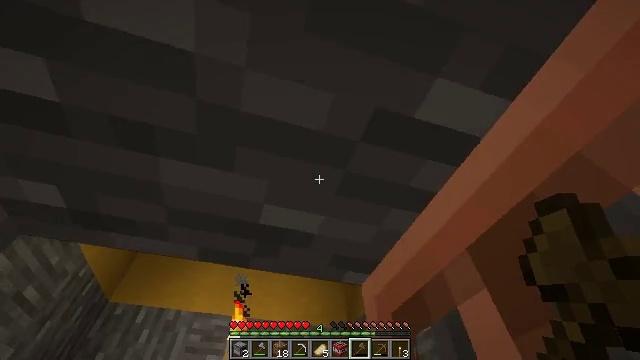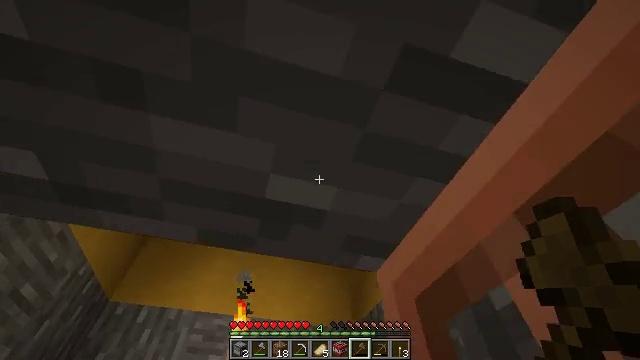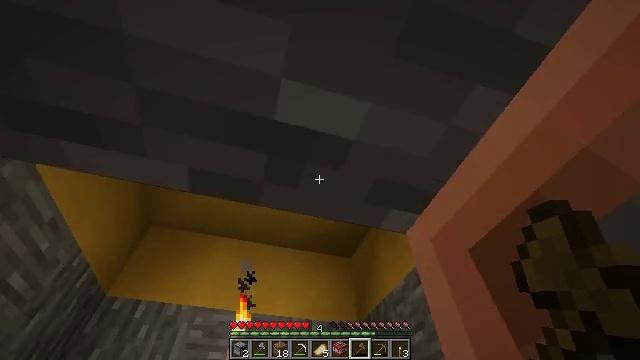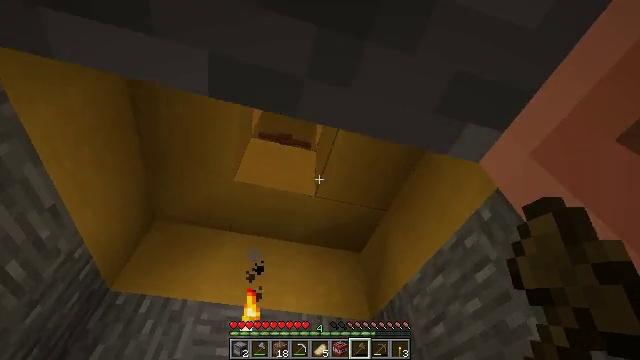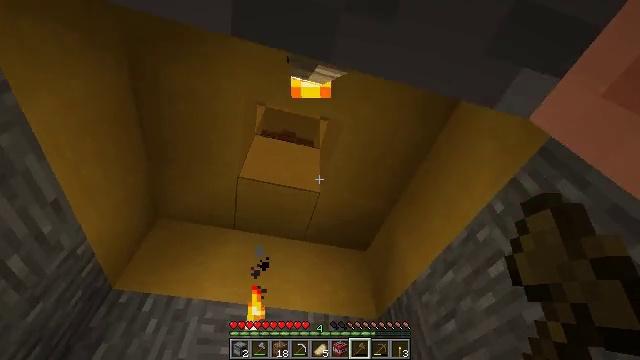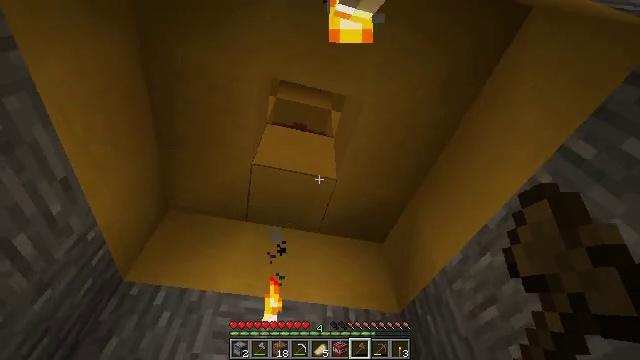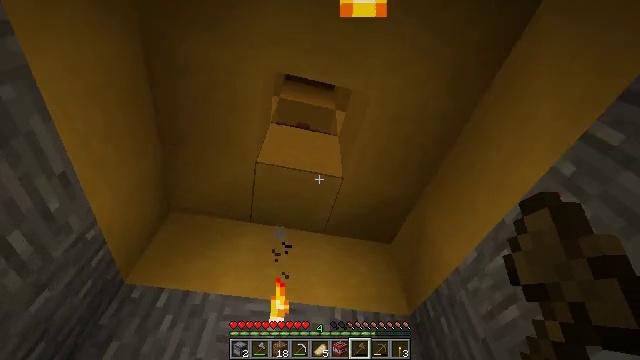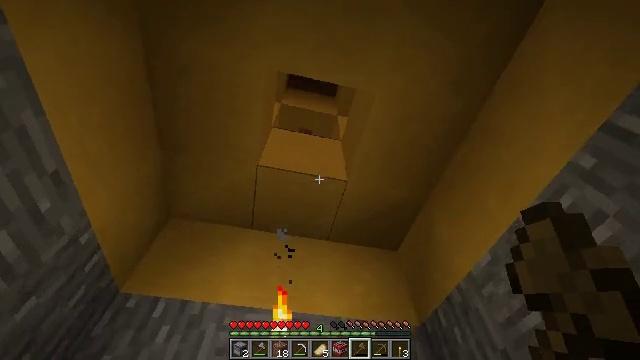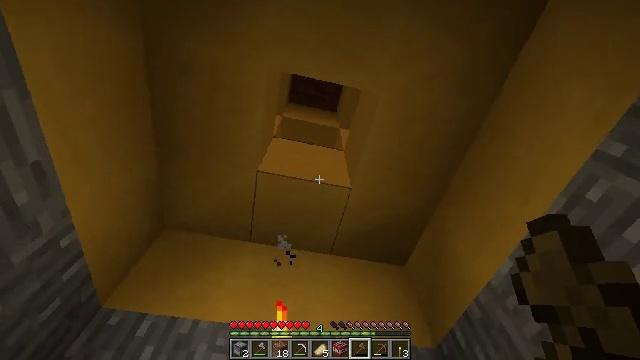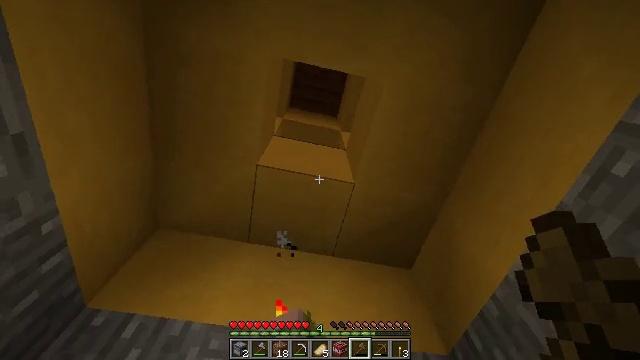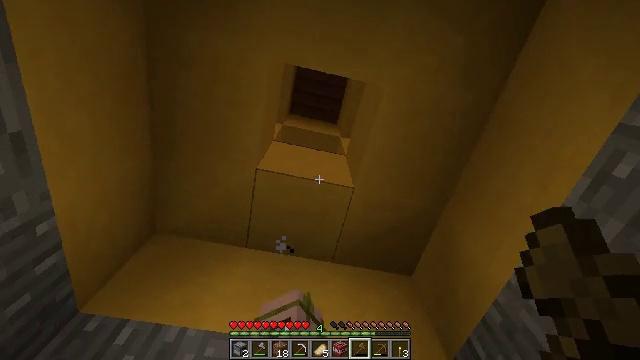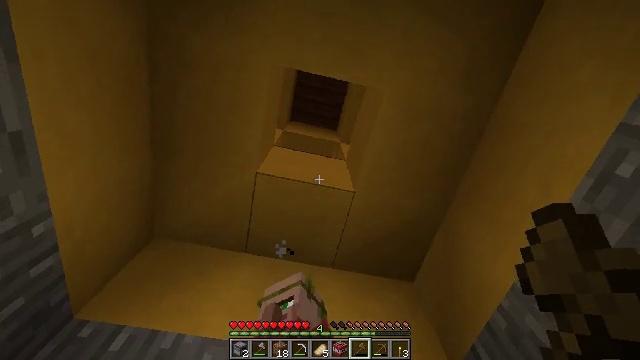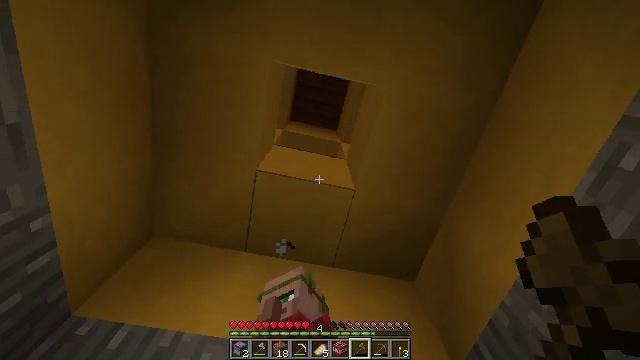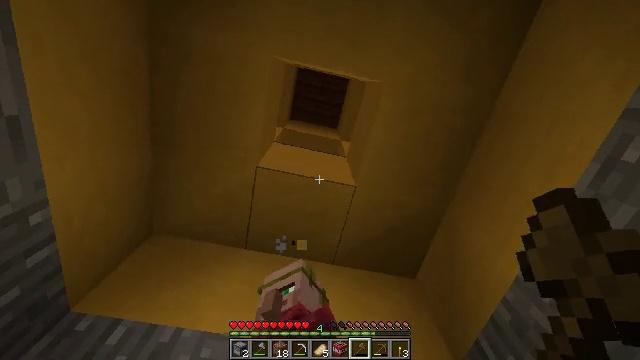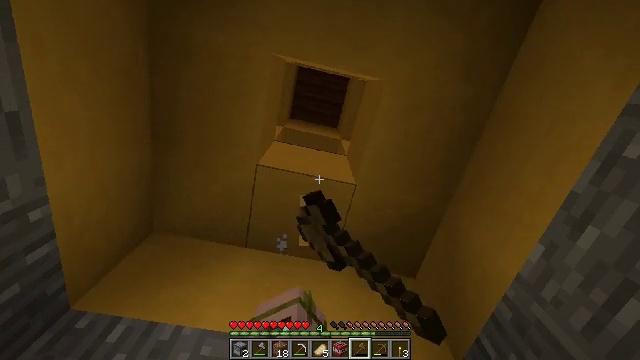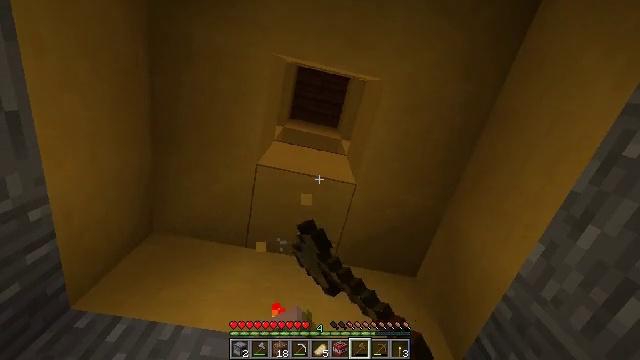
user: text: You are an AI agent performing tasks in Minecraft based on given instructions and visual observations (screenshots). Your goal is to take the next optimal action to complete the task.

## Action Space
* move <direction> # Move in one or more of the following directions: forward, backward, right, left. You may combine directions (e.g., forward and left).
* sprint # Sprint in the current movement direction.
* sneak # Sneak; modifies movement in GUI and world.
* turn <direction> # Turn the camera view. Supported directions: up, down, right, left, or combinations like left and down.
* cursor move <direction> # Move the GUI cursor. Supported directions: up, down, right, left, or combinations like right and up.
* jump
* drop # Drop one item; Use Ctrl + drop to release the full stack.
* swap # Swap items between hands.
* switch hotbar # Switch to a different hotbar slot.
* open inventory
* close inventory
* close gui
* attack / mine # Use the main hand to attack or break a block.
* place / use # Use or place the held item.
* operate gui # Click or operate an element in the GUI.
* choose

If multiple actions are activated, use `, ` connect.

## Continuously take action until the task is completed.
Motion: motion action
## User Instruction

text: Harvest yellow terracotta for crafting.
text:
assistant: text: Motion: move forward
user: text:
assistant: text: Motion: move forward
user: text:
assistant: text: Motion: move forward and move left
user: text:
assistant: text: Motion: move forward and move left
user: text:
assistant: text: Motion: move forward and move left, turn left
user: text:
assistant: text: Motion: move forward, turn up
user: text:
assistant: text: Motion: move forward, turn up
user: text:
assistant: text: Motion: move forward, turn up
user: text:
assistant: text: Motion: turn up
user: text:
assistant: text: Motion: turn up
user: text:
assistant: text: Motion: turn up
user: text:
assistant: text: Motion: no_op
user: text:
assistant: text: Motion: attack / mine
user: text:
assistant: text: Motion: attack / mine
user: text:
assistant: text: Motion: attack / mine
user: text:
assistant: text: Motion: attack / mine
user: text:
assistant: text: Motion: attack / mine
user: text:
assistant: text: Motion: attack / mine
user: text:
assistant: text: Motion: attack / mine
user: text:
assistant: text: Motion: attack / mine
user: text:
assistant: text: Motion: attack / mine
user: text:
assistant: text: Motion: attack / mine
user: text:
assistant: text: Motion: attack / mine
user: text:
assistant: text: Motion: attack / mine
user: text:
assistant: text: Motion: attack / mine
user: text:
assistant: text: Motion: attack / mine
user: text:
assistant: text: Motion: attack / mine
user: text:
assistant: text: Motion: attack / mine
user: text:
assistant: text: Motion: attack / mine
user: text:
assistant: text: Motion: attack / mine